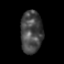
Tissue: skin
Cell type: Epithelial cells
Senescence score: 0.2206
Nuclear area (px): 908
Mean DAPI intensity: 70.506